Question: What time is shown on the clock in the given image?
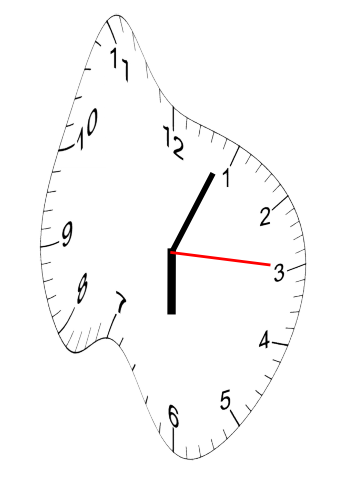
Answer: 06:04:15